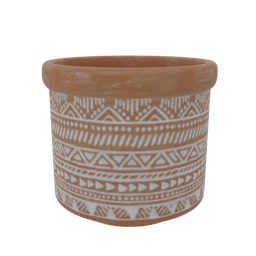
Label: decoration